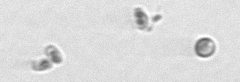
Label: Thalassiosira_sp_aff_mala